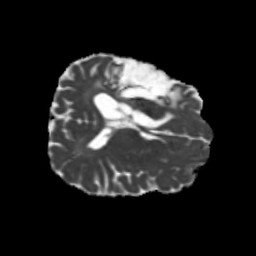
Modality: MD
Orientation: axial
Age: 42
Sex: male
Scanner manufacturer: siemens
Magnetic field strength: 3 T
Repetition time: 5.25 s
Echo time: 0.08 s